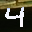
Label: 4